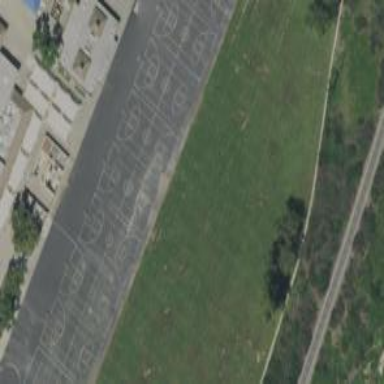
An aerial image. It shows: Multi-sport pitch with asphalt surface.